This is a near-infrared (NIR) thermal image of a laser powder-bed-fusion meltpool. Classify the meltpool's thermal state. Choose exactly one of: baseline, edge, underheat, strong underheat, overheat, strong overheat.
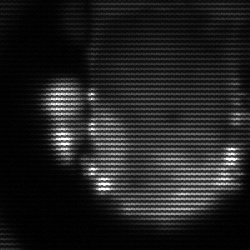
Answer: baseline